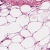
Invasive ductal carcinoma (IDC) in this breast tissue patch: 0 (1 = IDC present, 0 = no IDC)